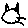
Label: cat